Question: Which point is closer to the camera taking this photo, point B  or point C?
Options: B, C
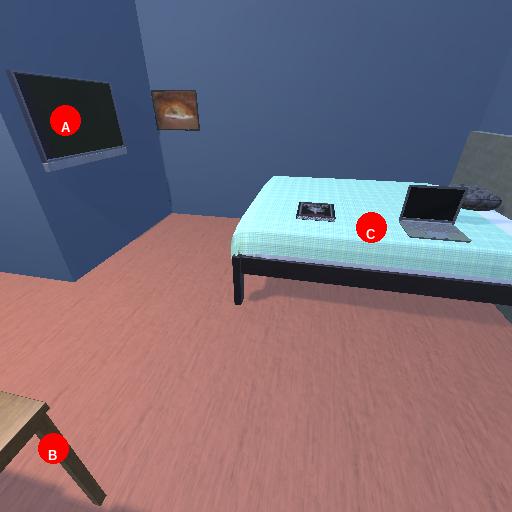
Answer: B